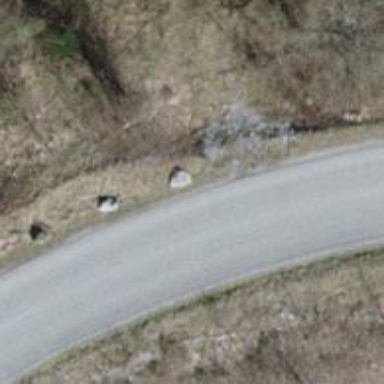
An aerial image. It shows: Unclassified asphalt road with grade2 track type. The road has embankment.